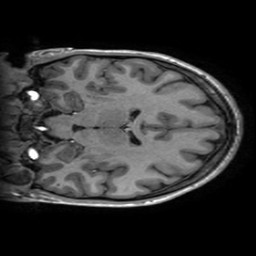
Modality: T1w
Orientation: coronal
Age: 30
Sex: female
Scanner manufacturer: ge
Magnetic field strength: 3 T
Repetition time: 0.00724 s
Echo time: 0.0027 s